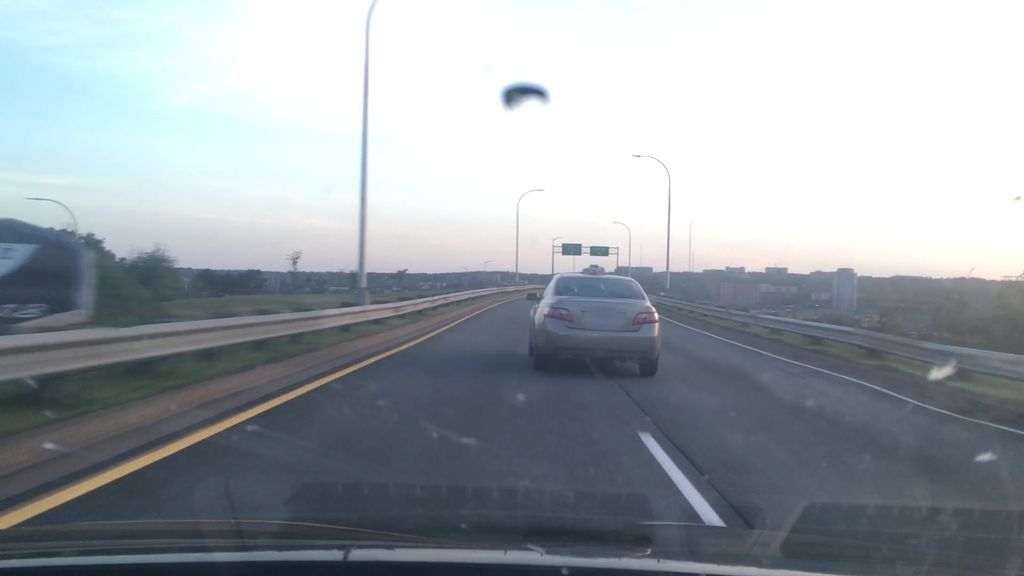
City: halifax